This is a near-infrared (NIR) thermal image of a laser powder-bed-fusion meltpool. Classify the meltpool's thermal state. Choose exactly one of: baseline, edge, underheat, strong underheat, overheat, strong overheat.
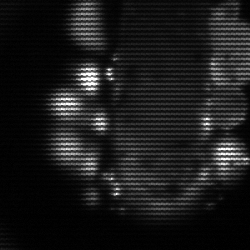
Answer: strong underheat